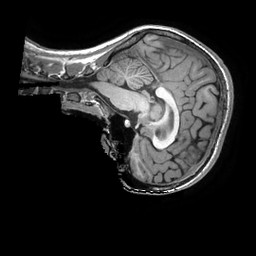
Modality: T1w
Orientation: sagittal
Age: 19
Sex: female
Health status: healthy
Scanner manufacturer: ge